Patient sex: M
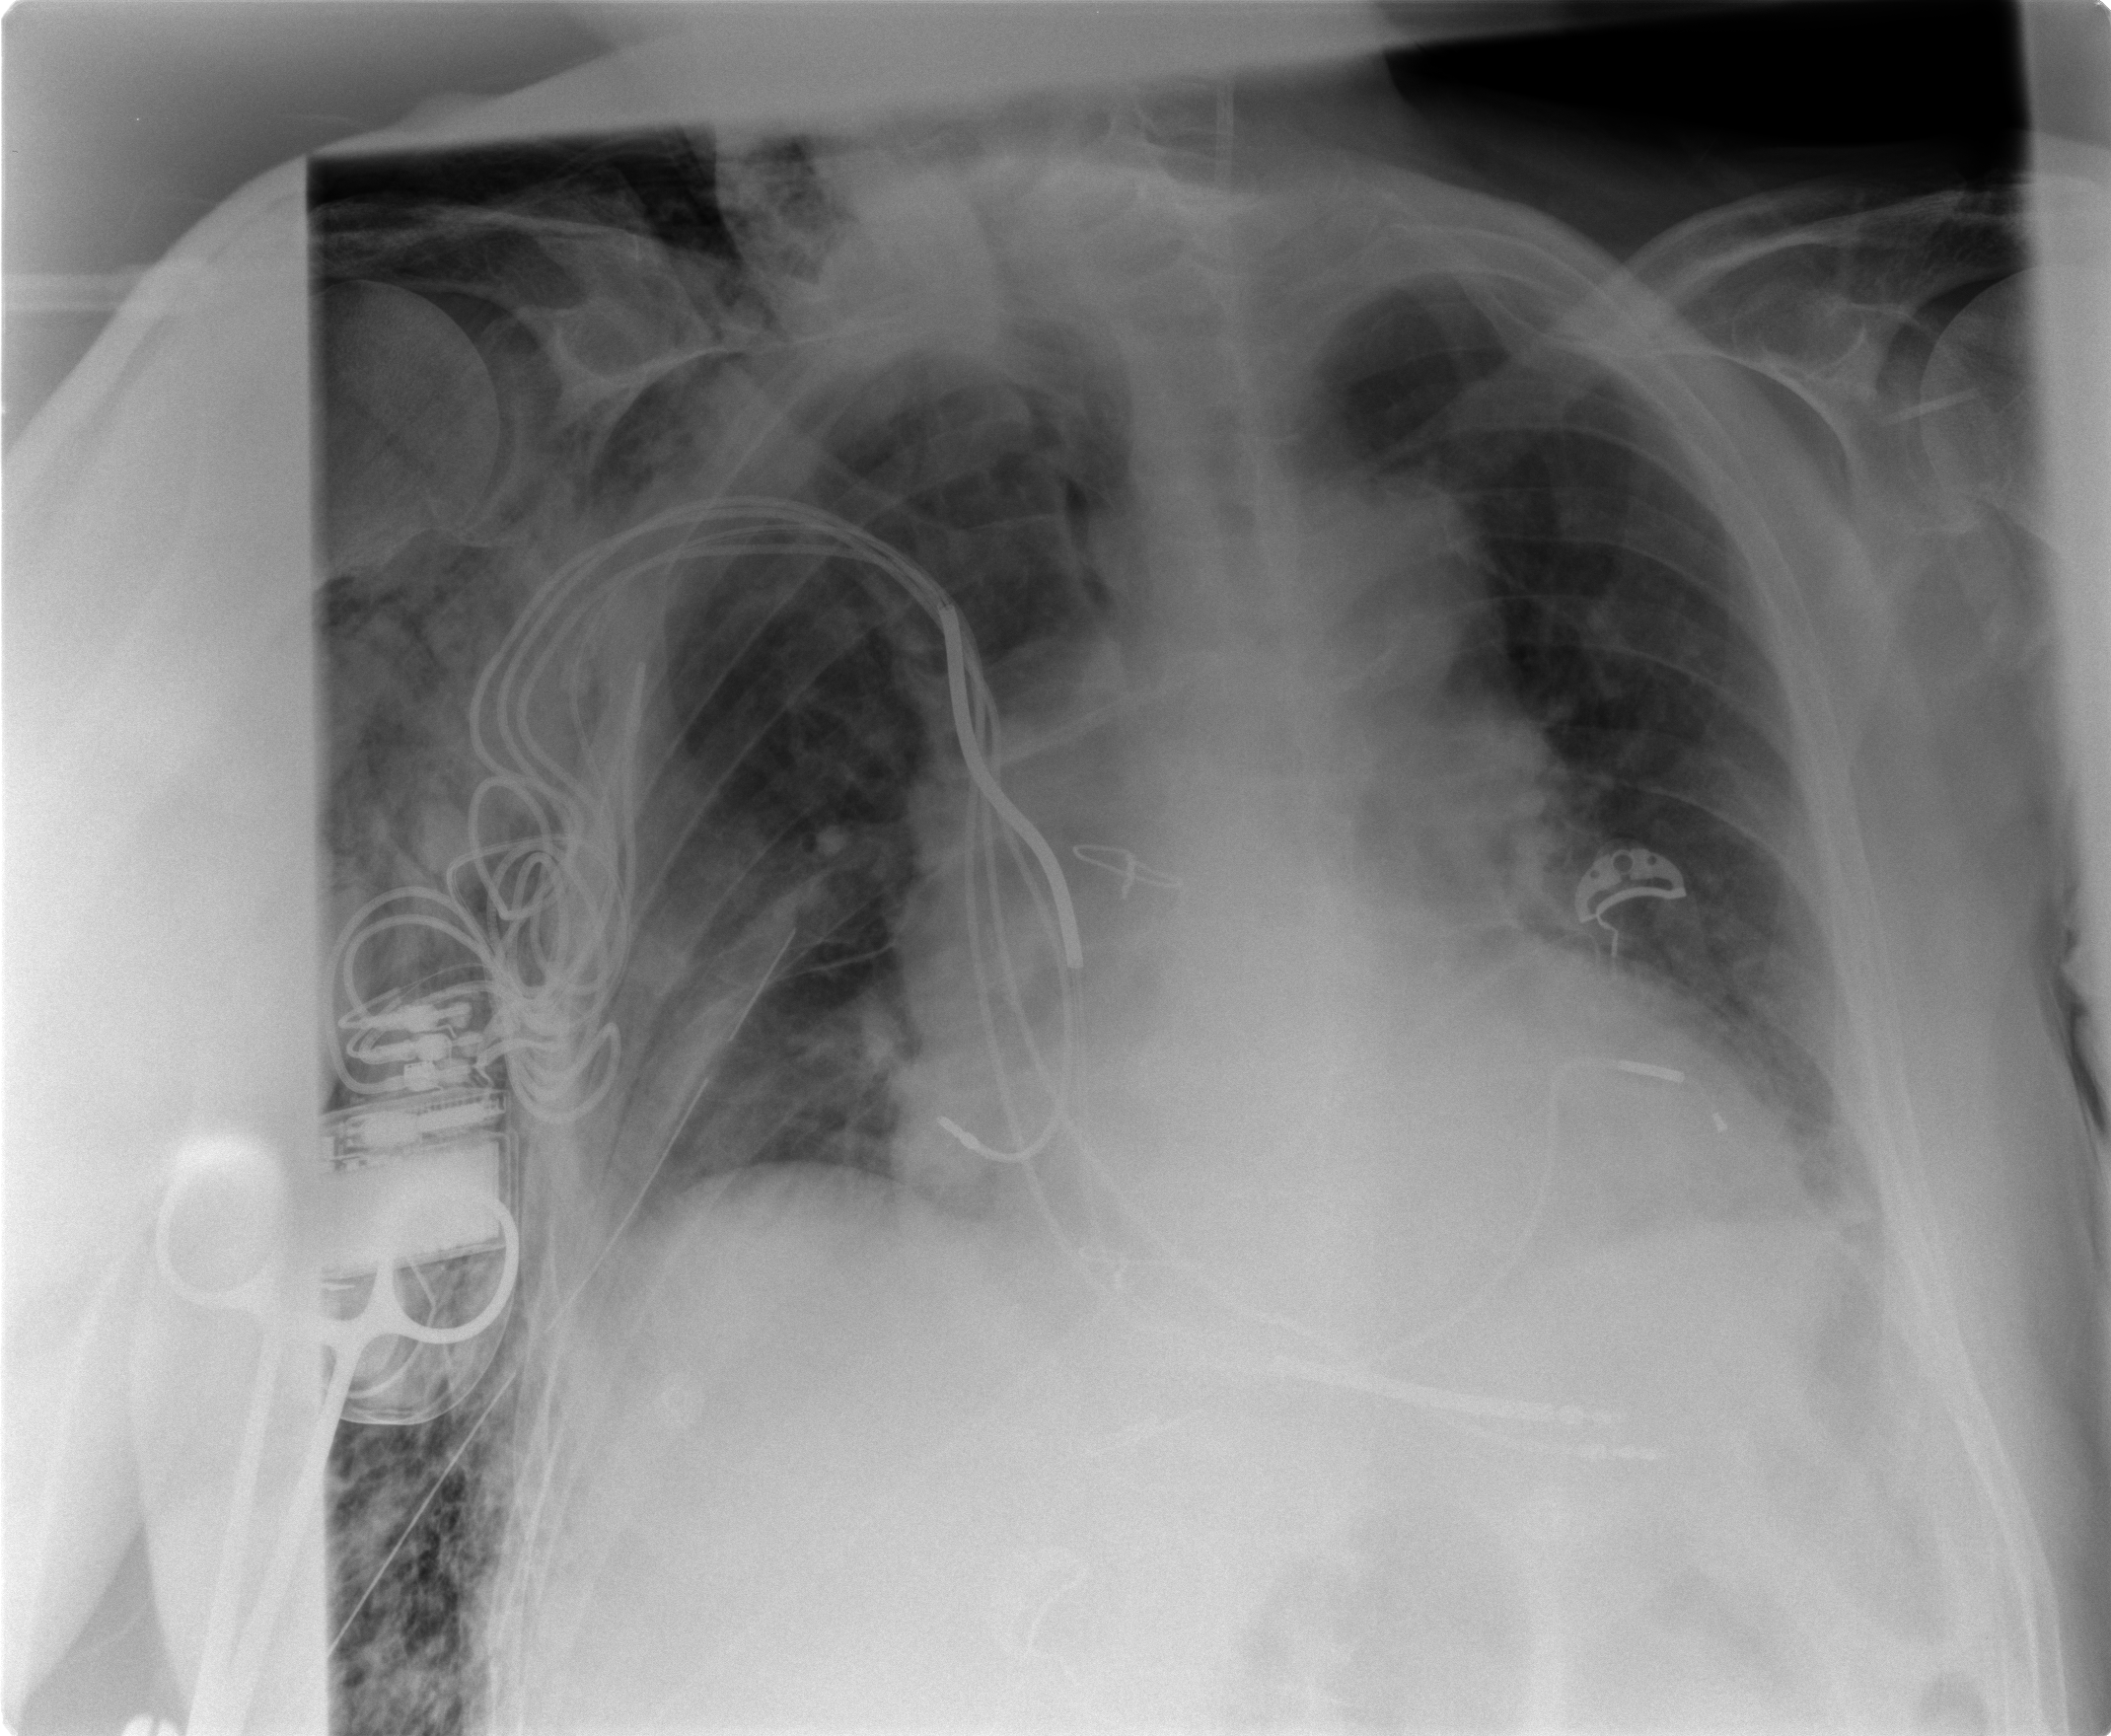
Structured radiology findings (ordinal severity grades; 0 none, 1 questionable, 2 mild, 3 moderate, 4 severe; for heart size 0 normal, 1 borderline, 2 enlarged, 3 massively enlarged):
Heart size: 2
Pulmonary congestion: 0
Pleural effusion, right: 0
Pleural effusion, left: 0
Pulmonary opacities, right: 0
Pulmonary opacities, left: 0
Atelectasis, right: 2
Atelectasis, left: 2